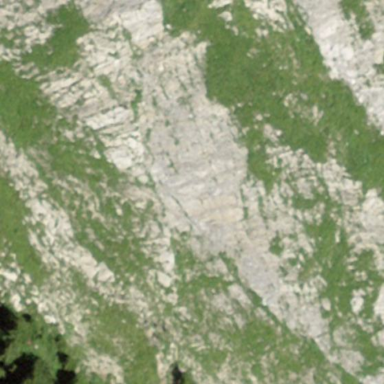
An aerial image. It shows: Landscape of bare rock.